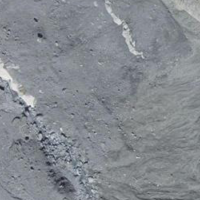
EUNIS habitat code: 48
Species observed at this site:
Phoenicurus ochruros